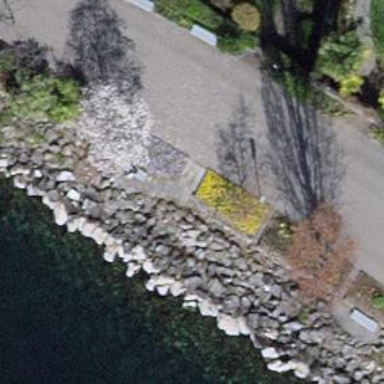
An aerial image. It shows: Bench.